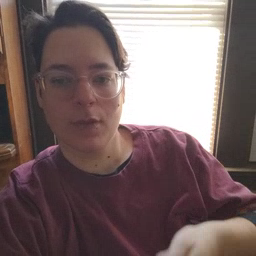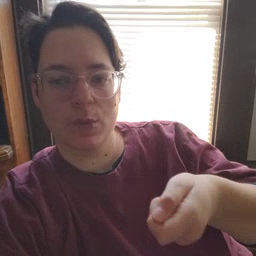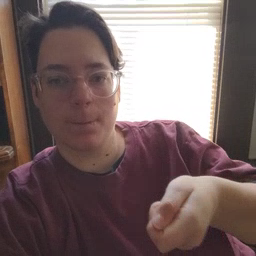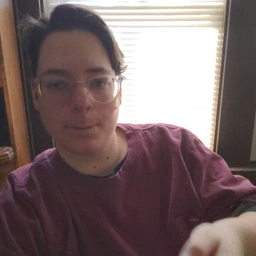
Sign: vacuum